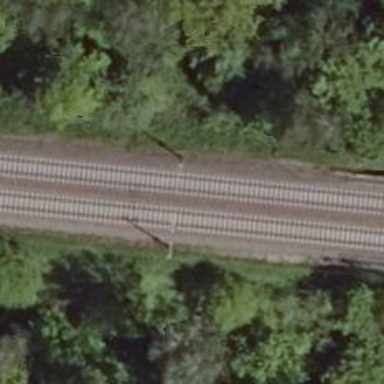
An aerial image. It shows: Railway milestone with catenary mast.